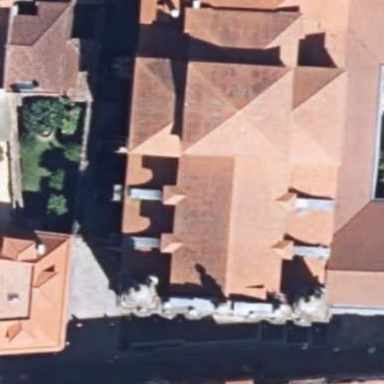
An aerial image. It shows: Church which is place of worship.